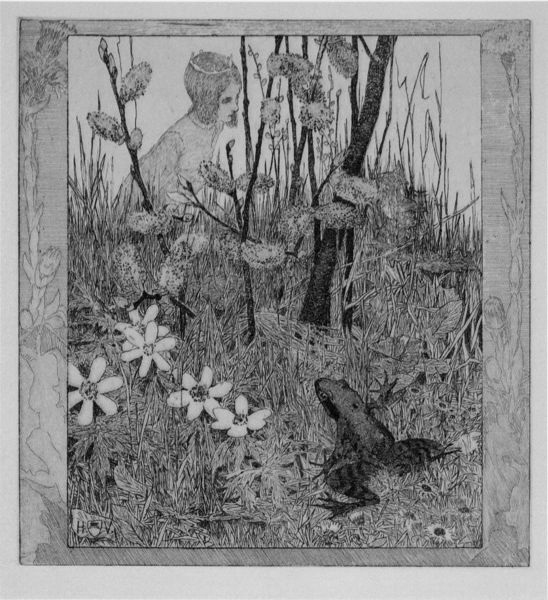
Titel: Froschbraut (Blatt 5 aus der Mappe "An den Frühling")
Künstler: Heinrich Vogeler
Standort: (Seriendruck)
Schlagwörter: baum, blätter, himmel, weiß, bäume, landschaft, mädchen, see, ufer, blume, blumen, frau, grau, kleid, schwarz, zeichnung, blüte, blüten, gras, tier, wiese, rahmen, bild, gräser, halme, natur, schilf, weide, busch, figur, kind, blatt, pflanzen, krone, prinzessin, wald, früchte, pflücken, jugendstil, detail, floral, ornamente, schenkel, frühling, grashalme, weiden, zweig, stengel, schwarz weiss, schraffur, radierung, illustration, aquatinta, kranz, fragment, runge, dickicht, märchen, versteck, grashalm, kraut, frosch, kröte, arabeske, huflattich, schneewittchen, froschhkönig, froschkönig, weidenkätzchen, weidenröschen, hrau